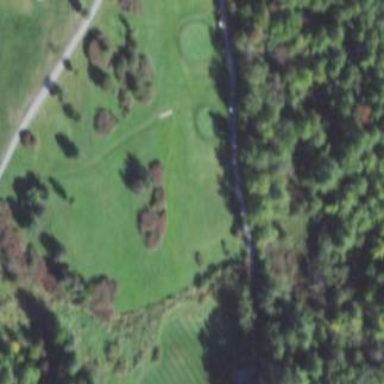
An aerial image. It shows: Area with grass used as rough in golf course.